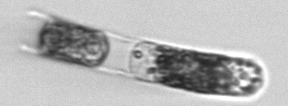
Label: Hemiaulus